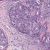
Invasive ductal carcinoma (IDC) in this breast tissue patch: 0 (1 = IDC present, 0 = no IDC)